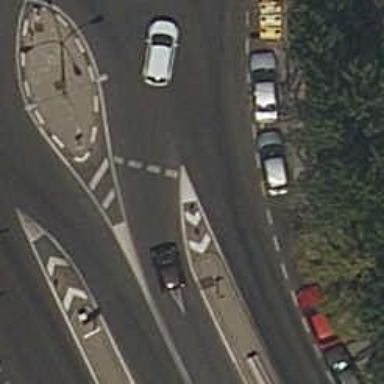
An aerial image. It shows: Road with "give way" sign.